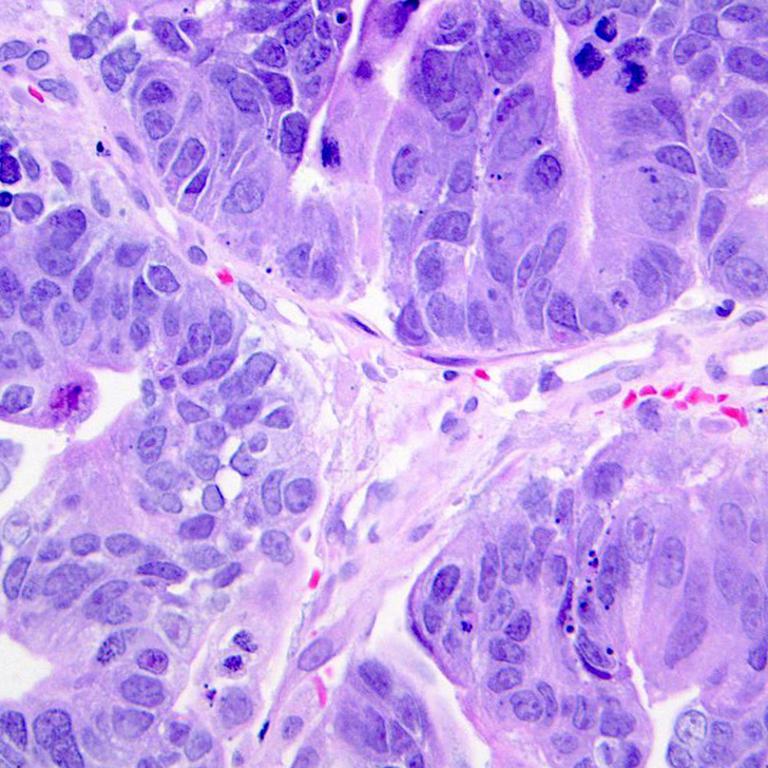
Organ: colon
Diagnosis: adenocarcinomas